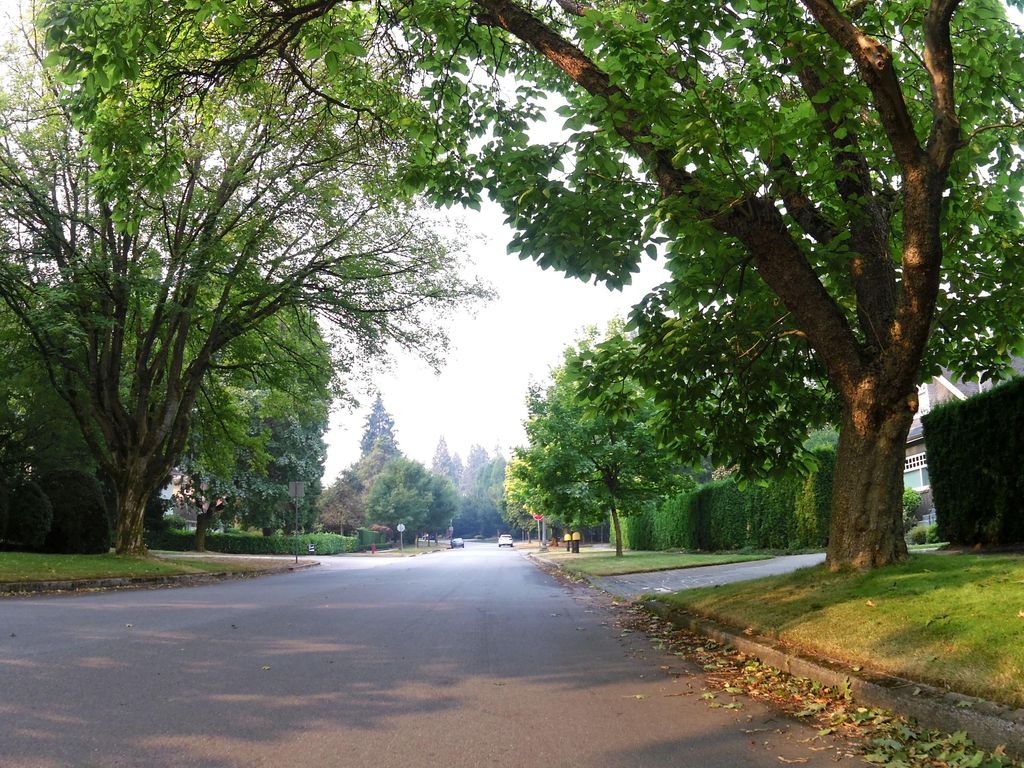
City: vancouver